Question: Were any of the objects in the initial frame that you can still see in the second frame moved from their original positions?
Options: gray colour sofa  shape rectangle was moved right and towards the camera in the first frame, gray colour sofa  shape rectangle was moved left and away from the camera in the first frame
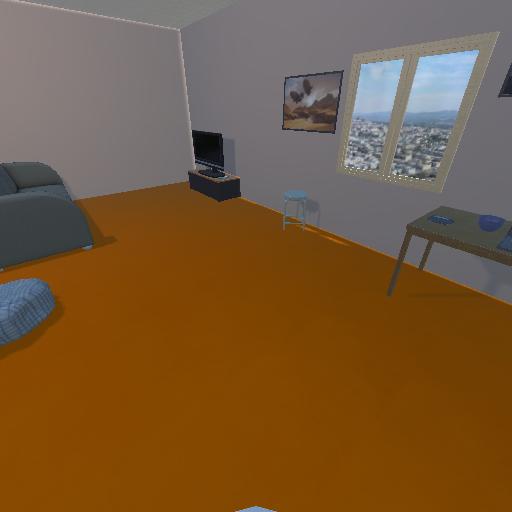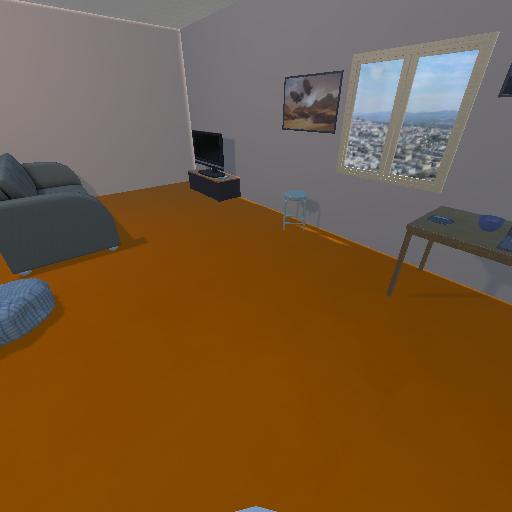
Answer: gray colour sofa  shape rectangle was moved right and towards the camera in the first frame